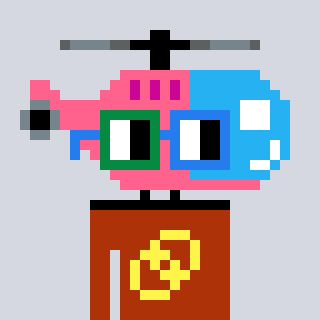
a pixel art character with square green and blue glasses, a helicopter-shaped head and a hotbrown-colored body on a cool background